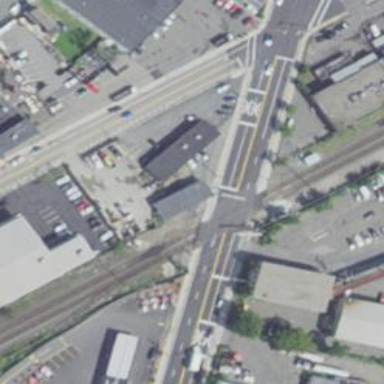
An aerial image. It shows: Railway crossing.